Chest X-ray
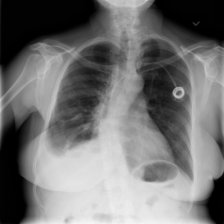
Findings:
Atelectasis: negative
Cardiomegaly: negative
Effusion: negative
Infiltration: negative
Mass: negative
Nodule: negative
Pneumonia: negative
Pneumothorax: negative
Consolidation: negative
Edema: negative
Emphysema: negative
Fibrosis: negative
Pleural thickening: negative
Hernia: negative